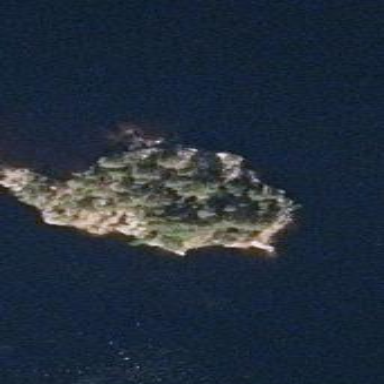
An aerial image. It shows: Islet.